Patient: sex F, age 67
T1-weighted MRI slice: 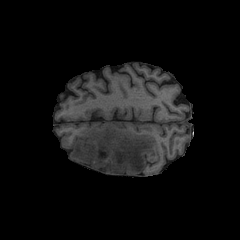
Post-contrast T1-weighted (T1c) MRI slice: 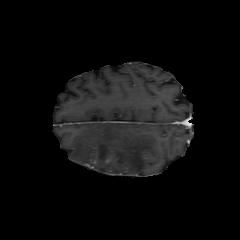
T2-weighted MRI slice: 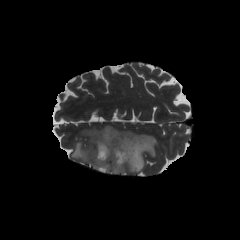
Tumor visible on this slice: yes
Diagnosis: Astrocytoma, IDH-mutant
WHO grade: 4